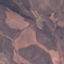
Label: HerbaceousVegetation